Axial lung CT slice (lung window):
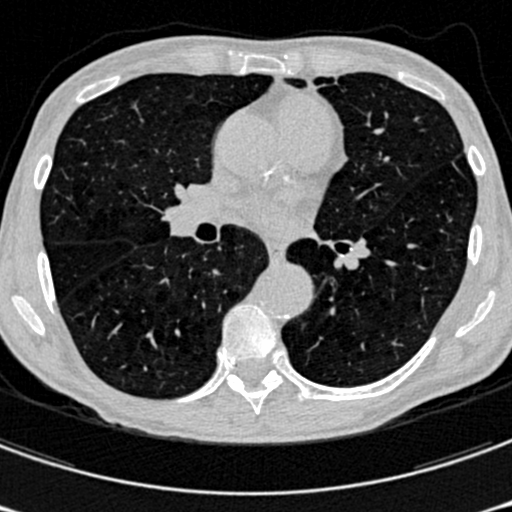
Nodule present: no